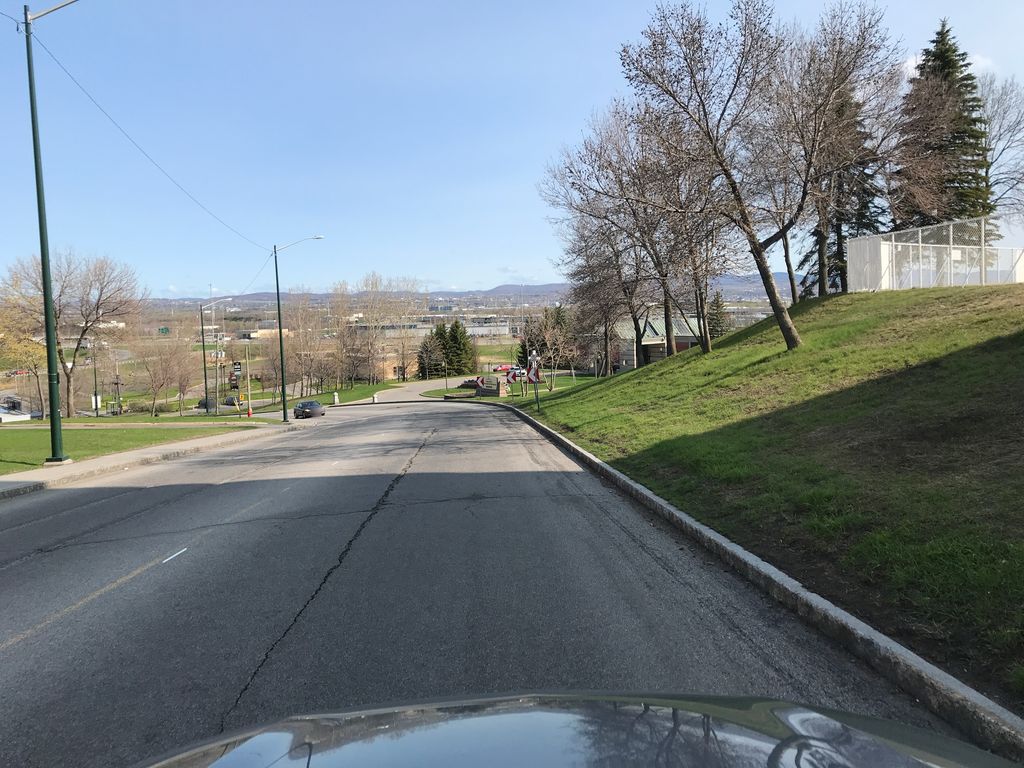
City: quebec_city